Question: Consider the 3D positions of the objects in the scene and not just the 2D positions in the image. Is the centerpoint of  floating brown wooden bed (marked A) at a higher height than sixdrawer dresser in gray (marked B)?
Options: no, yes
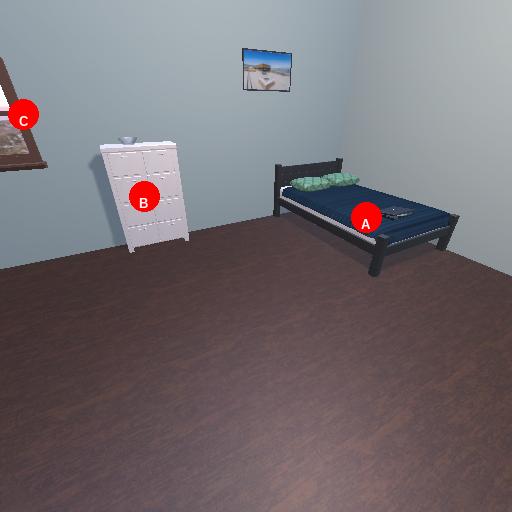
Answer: no